Question: I have been looking for an advanced levenshtein distance algorithm, and <URL> where n and m are the lengths of the two strings. The reason why the algorithm is at this scale is because of space, not time, with the creation of a matrix of the two strings such as this one:

I am not averse to looking at advanced computer science papers & research, but haven't been able to find anything. I have found one company, Exorbyte, which supposedly has built a super-advanced and super-fast Levenshtein algorithm but of course that is a trade secret. I am building an iPhone app which I would like to use the Levenshtein distance calculation. <URL>, but with the limited amount of memory on iPods and iPhones, I'd like to find a better algorithm if possible.
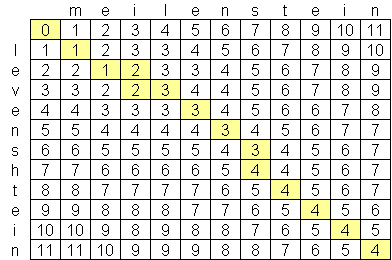
Answer: Are you interested in reducing the time complexity or the space complexity ? The average time complexity can be reduced O(n + d^2), where n is the length of the longer string and d is the edit distance. If you are only interested in the edit distance and not interested in reconstructing the edit sequence, you only need to keep the last two rows of the matrix in memory, so that will be order(n).
If you can afford to approximate, there are poly-logarithmic approximations.
For the O(n +d^2) algorithm look for Ukkonen's optimization or its enhancement <URL>